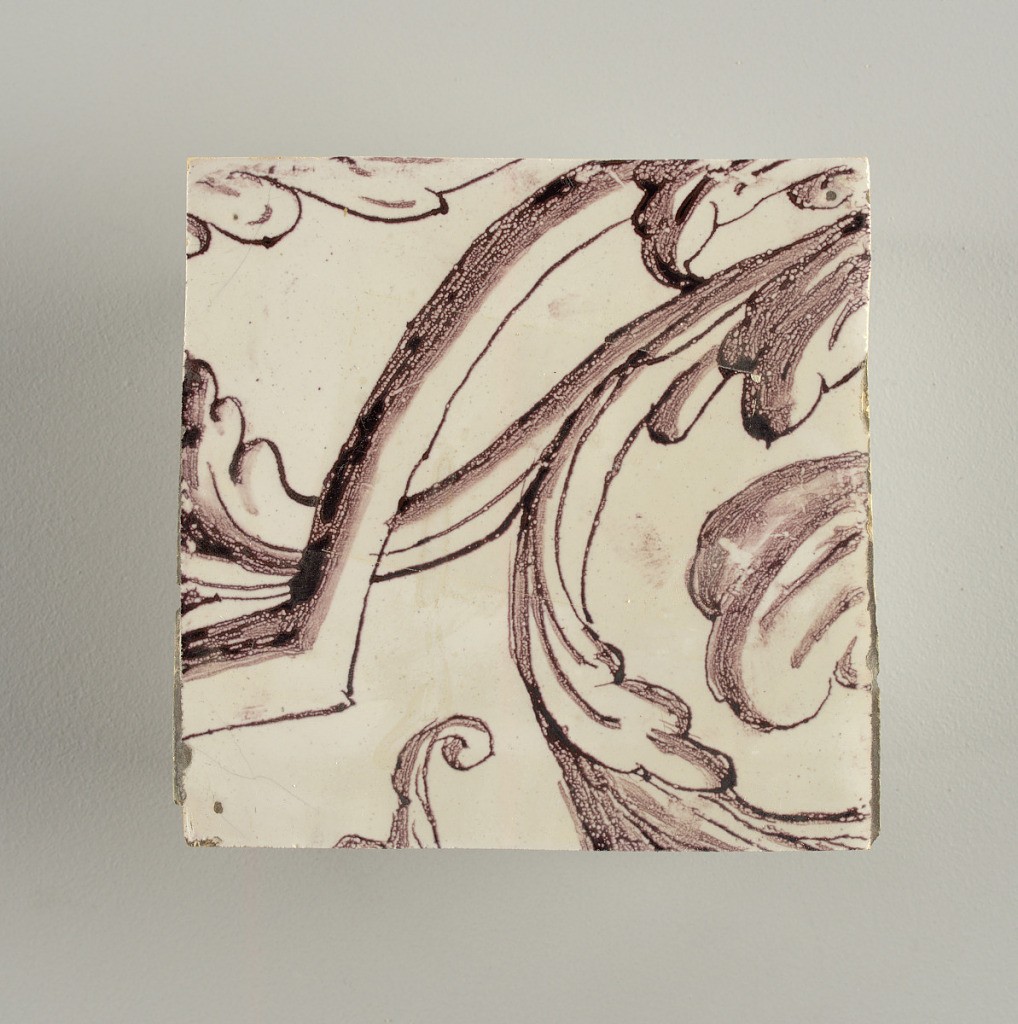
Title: Wall facing
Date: ca. 1725
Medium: Tin-glazed earthenware, underglaze
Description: Horizontal rectangle.  Thirty-seven tiles wide and twenty-one high with opening for door or window nineteen and one-half tiles high and twelve wide.  To left and right of opening, centered canopy above. Left, woman representing Hope, right, a sculputure urn.  Centered above opening, a mascaron.  Arabesque design of foliage.